Question: A User can Upload a Clip via the 'Clips Scaffold', this clip either belongs to a 'Show' and or an 'Album' (Show Controller, Album Controller).
- - MANY ALBUMSWhat i'm trying to accomplish:
A can Upload , these clips can be attached to either a or/and an
For a more detailed overview take a look at the image below:

What i'm not understanding is the associations i must use. My current Models:
:
'''
has_many :clips, dependent: :destroy
has_one :show, dependent: :destroy
has_many :albums, dependent :destroy
'''
: 'belongs_to :user'
: 'belongs_to :user'
: 'belongs_to :user'
'''
---------------------------------------------------------------------------------
'''
I'm not sure on how to accomplish, that when a user uploads a Clip, he can attach (or assign) it to a Show or Album.
What i did with the (because there is only one) was just to call <%= @user.clip %> on the View Page.
Now that i have a AND an i must grand the user the ability to where to attach it (On one of the many albums he have, or his Show).
Or should i go with a solution where the User can Upload a Clip THROUGH the or controller (not through the separate )
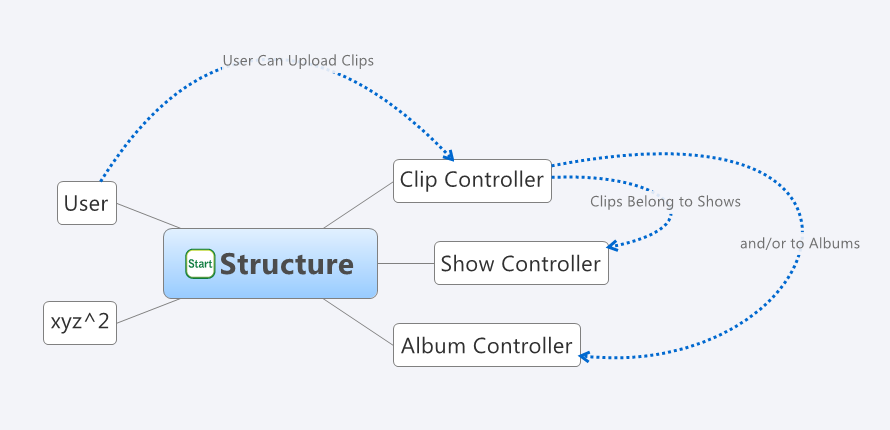
Answer: Your problem #1 is a textbook case of polymorphic association.
'''
class User < ActiveRecord::Base
has_one :show,
:dependent => :destroy
has_many :clips,
:dependent => :destroy
has_many :albums,
:dependent => :destroy
end
class Clip < ActiveRecord::Base
belongs_to :user
belongs_to :attachable,
:polymorphic => true
end
class Show < ActiveRecord::Base
belongs_to :user
has_many :clips,
:as => :attachable
end
class Album < ActiveRecord::Base
belongs_to :user
has_many :clips,
:as => :attachable
end
'''
You can learn more about polymorphic associations at <URL>.
Now for your problem #2, assuming you do your migrations as per the guide linked above you'll have two database fields in your 'clips' table:
- 'attachable_id''id''Show''Album'- 'attachable_type''Show''Album'
In your upload form, you're going to show a list of shows and/or albums and assign the 'id' to 'attachable_id' and the class name to 'attachable_type'.
I would suggest loading up your initial select with only one class and then replacing its contents via JavaScript in case the user selects the second option. Like so:
'''
<%= f.collection_select :attachable_type, [['Show'], ['Album']], :first, :first, { :selected => 'Show' }, { :include_blank => false } %>
<%= f.collection_select :attachable_id, Show.all, :id, :name %>
'''